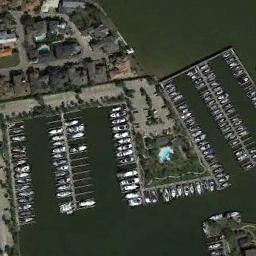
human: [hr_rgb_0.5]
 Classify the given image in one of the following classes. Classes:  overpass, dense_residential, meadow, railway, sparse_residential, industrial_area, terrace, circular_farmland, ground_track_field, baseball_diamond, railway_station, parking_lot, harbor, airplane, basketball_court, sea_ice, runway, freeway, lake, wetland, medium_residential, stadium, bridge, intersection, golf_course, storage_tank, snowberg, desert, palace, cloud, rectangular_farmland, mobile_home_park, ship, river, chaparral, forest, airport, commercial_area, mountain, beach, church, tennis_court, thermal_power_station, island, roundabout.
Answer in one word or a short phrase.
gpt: harbor